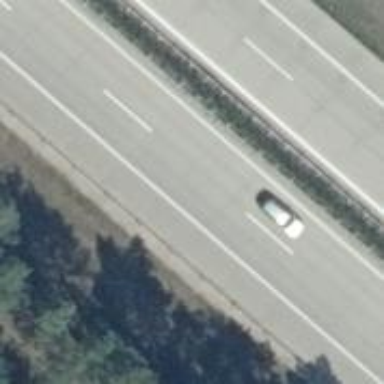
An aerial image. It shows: Motorway with concrete surface.